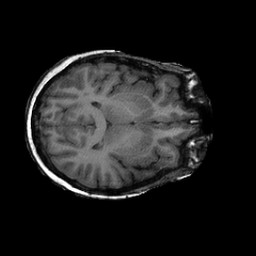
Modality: T1w
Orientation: axial
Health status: ill
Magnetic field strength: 3 T